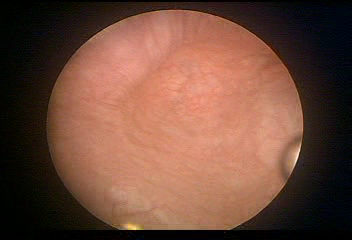
Modality: WLC
Class: Normal mucosa
Bladder cancer association: No